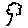
Label: tree